Aerial crown-view tile of a tropical tree (Barro Colorado Island, Panama), acquired 20250414:
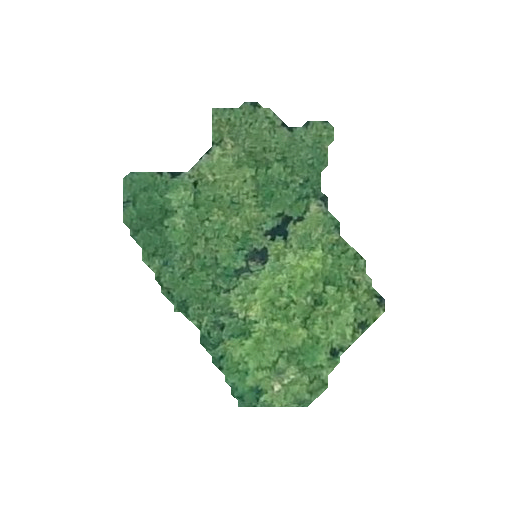
Species: Ocotea oblonga
GBIF accepted scientific name: Ocotea oblonga
Crown area: 71.154 m²